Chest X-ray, PA view. Patient: 46 years old, sex M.
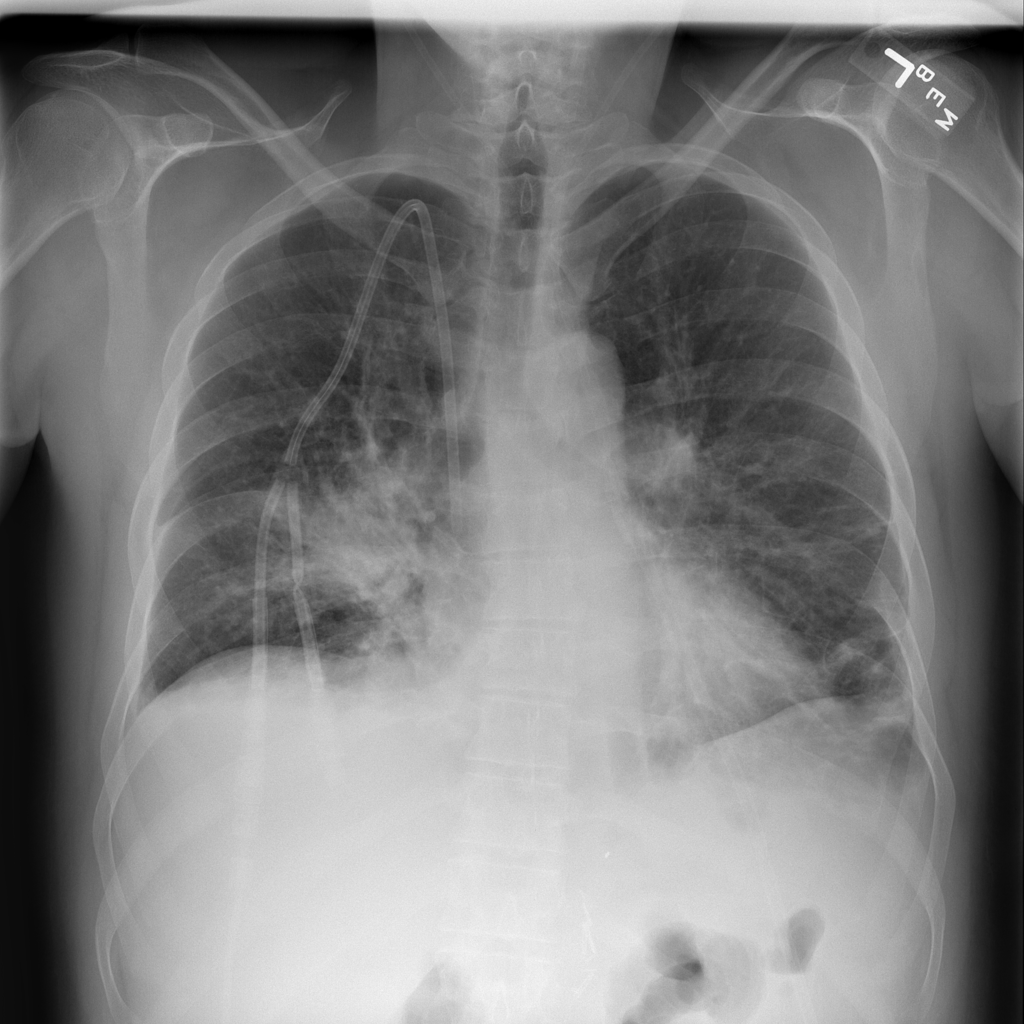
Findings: Edema, Infiltration, Mass